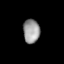
Tissue: lung
Cell type: Epithelial cells
Senescence score: 0.2427
Nuclear area (px): 390
Mean DAPI intensity: 152.792